Question: I want to get data from my deep hierarchy database

this is my latest code
'''
this.planRef = this.db.object('user/buku1/belanja/'+ id);
return this.planRef;
'''
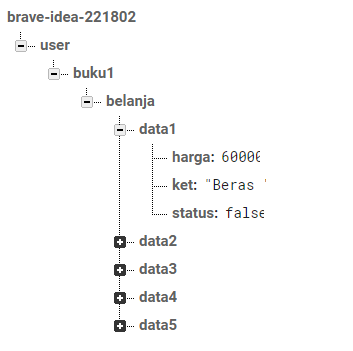
Answer: '''
return firebase.database().ref('user/buku1/belanja/'+ id)
.once('value')
.then(function(snapshot) {
var dataValue = (snapshot.val();
});
'''
you just need follow the Firebase documention.